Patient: sex F, age 43
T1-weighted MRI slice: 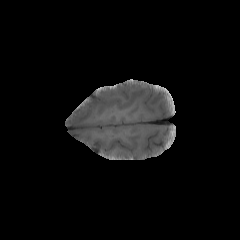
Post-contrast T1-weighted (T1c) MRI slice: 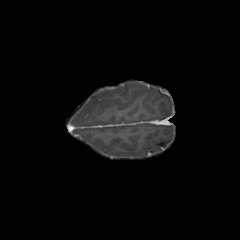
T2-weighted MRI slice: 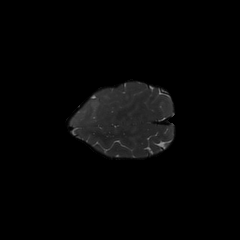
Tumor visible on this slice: yes
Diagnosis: Astrocytoma, IDH-mutant
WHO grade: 3